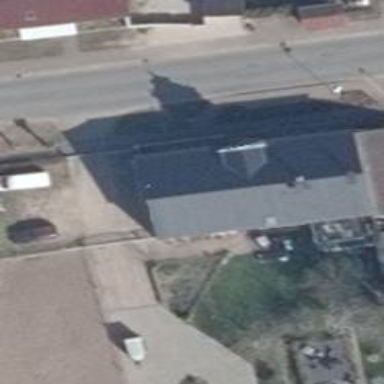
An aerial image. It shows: Building with gabled roof.